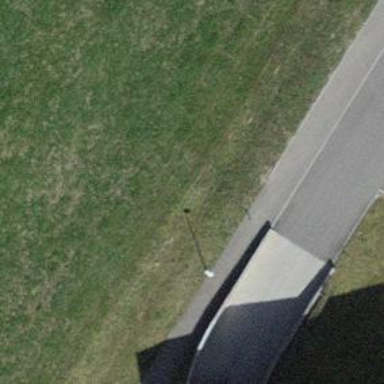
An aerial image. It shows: Bollard barrier.